Question: I'm trying to create buttons in Android the same way as in Jeepsing application for iPhone using linear layout but without success. Maximum that I get is three separated buttons the same size.
I need three buttons without background, separated only by their borders when two of them have one rounded corner like on the following screenshot:

This is my last try:
'''
<LinearLayout android:id="@+id/LinearLayout02" android:layout_height="wrap_content" android:layout_width="match_parent">
<Button android:id="@+id/Button04" android:text="Button" android:layout_width="0dp" android:layout_weight="1" android:layout_height="wrap_content"></Button>
<Button android:id="@+id/Button05" android:text="Button" android:layout_width="0dp" android:layout_weight="1" android:layout_height="wrap_content"></Button>
<Button android:id="@+id/Button06" android:text="Button" android:layout_width="0dp" android:layout_weight="1" android:layout_height="wrap_content"></Button>
</LinearLayout>
'''
I also tried GridLayout but without success.
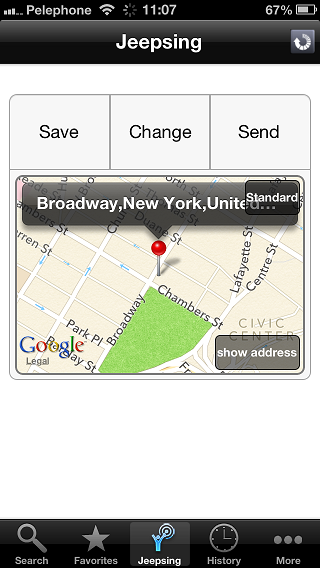
Answer: This is how I achieved it:
up_left_button_selector.xml
'''
<?xml version="1.0" encoding="utf-8"?>
<selector xmlns:android="http://schemas.android.com/apk/res/android">
<item android:drawable="@drawable/up_left_button_shape_pressed"
android:state_pressed="true" />
<item android:drawable="@drawable/up_left_button_shape_pressed"
android:state_selected="true" />
<item android:drawable="@drawable/up_left_button_shape_released" />
</selector>
'''
up_left_button_shape_pressed.xml
'''
<shape xmlns:android="http://schemas.android.com/apk/res/android"
android:shape="rectangle">
<gradient
android:startColor="#ff0000ff"
android:endColor="#ff0000ff"
android:angle="45"/>
<padding android:left="0dp"
android:top="0dp"
android:right="0dp"
android:bottom="0dp" />
<corners android:radius="8dp"
android:bottomRightRadius="0dp" android:bottomLeftRadius="0dp"
android:topLeftRadius="8dp" android:topRightRadius="0dp"/>
<stroke android:width="2dp" android:color="#ff444444"/>
</shape>
'''
up_center_button_shape_released.xml
'''
<shape xmlns:android="http://schemas.android.com/apk/res/android"
android:shape="rectangle">
<gradient
android:startColor="#<PHONE>"
android:endColor="#<PHONE>"
android:angle="45"/>
<padding android:left="0dp"
android:top="0dp"
android:right="0dp"
android:bottom="0dp" />
<corners android:radius="8dp"
android:bottomRightRadius="0dp" android:bottomLeftRadius="0dp"
android:topLeftRadius="8dp" android:topRightRadius="0dp"/>
<stroke android:width="2dp" android:color="#ff444444"/>
</shape>
'''
-
And finally the view layout:
'''
<TableRow android:id="@+id/buttonsRow"
android:layout_width="fill_parent"
android:layout_height="wrap_content"
android:paddingTop="10dp">
<RelativeLayout android:id="@+id/buttonsRowRelativeLayout"
android:layout_height="wrap_content"
android:layout_width="match_parent">
<Button
android:id="@+id/leftButton"
android:layout_width="wrap_content"
android:layout_height="wrap_content"
android:text="@string/save"
android:textColor="#ffffffff"
android:background="@drawable/up_left_button_selector"
android:layout_toLeftOf="@+id/centerButton" />
<Button
android:id="@+id/centerButton"
android:layout_width="wrap_content"
android:layout_height="wrap_content"
android:text="@string/change"
android:textColor="#ffffffff"
android:background="@drawable/up_center_button_selector"
android:layout_centerHorizontal="true"/>
<Button
android:id="@+id/rightButton"
android:layout_width="wrap_content"
android:layout_height="wrap_content"
android:text="@string/send"
android:textColor="#ffffffff"
android:background="@drawable/up_right_button_selector"
android:layout_toRightOf="@+id/centerButton" />
</RelativeLayout >
</TableRow>
'''
And it looks pretty good.